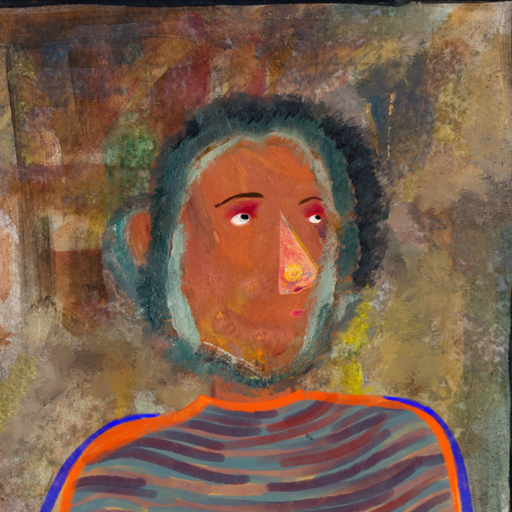
Background: Mosgoul, Head And Neck Side: Mother_And_Son_Son, Face Side: Irani, Bust: Experience, Hair Side: Boggyland, Head Accessory: Blank, Second Necklace: Blank, Necklace: Blank, Baby: Blank